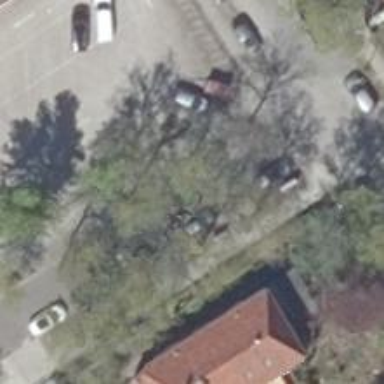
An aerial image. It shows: Avenue lined with broadleaved deciduous trees.